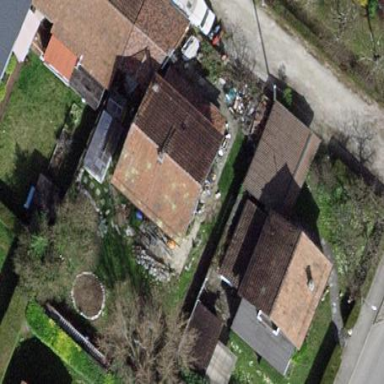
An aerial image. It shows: Garden enclosed by fence.